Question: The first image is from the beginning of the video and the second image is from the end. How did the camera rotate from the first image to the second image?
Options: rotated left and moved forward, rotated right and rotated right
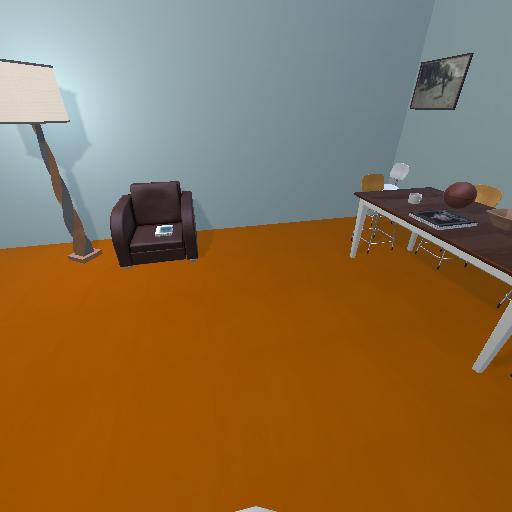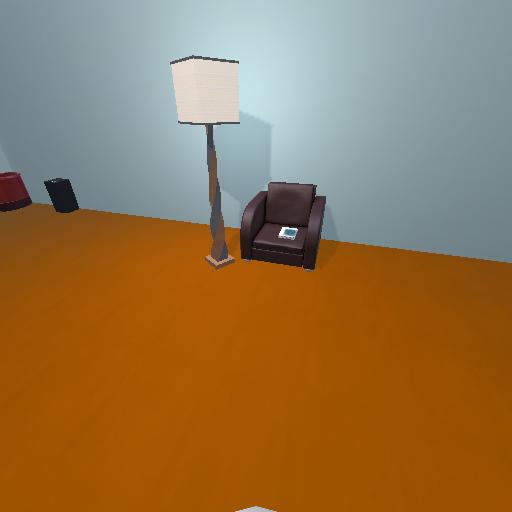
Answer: rotated left and moved forward